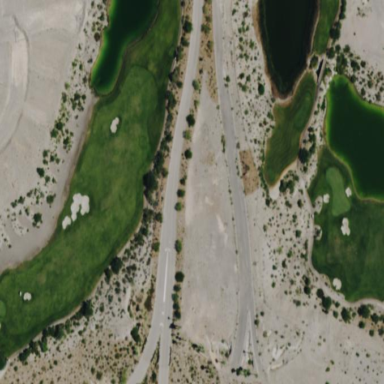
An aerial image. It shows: Rough area on grassy golf course.